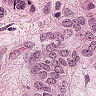
Metastatic tissue present: yes